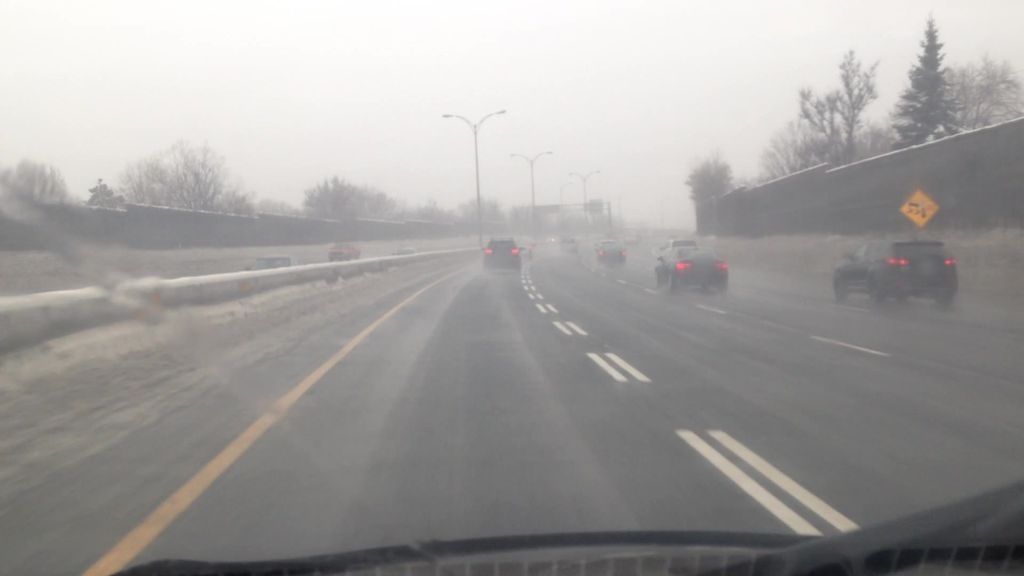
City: montreal